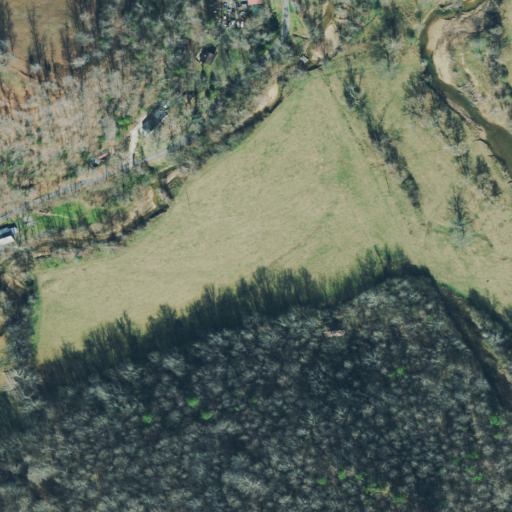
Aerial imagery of valley in Tennessee named Sleepy Hollow containing deciduous forest, pasture, mixed forest, open development, shrub, evergreen forest, and low intensity development